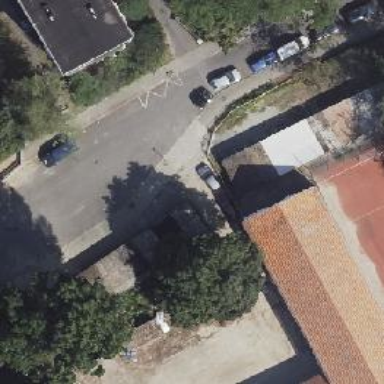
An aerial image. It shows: Group of garages.